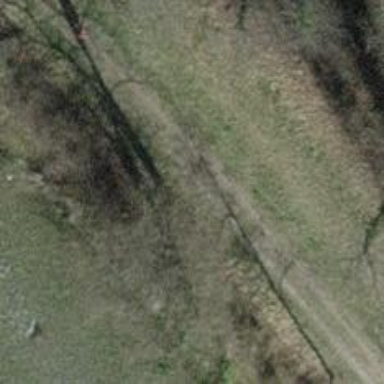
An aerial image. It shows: Grassy track with grade3 tracktype.